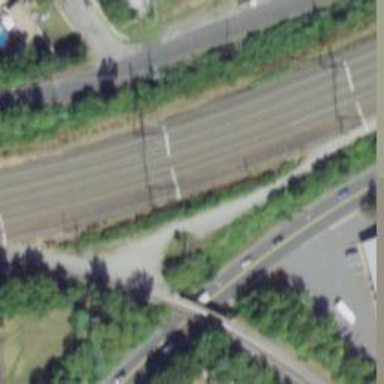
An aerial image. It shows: Railway track with contact lines for electrification.